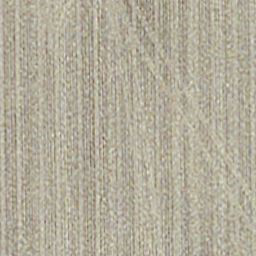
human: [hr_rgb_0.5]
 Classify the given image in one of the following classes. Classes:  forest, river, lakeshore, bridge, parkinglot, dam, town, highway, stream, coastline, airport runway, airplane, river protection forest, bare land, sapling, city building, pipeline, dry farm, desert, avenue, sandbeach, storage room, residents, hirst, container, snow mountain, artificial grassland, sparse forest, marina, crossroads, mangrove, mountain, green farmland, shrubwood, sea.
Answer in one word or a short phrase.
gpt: dry farm